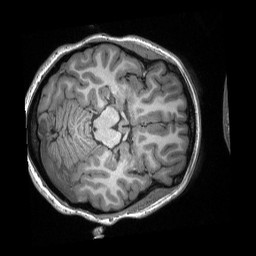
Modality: T1w
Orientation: axial
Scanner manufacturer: siemens
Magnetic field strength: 3 T
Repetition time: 2.3 s
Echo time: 0.00308 s